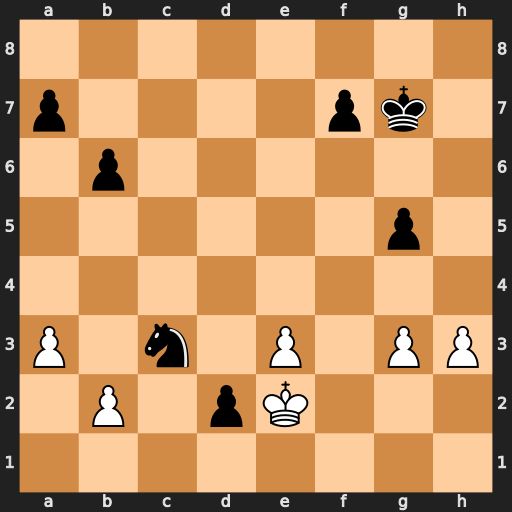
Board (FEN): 8/p4pk1/1p6/6p1/8/P1n1P1PP/1P1pK3/8
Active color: w
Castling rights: -
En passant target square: -
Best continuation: bxc3 d1=Q+ Kxd1